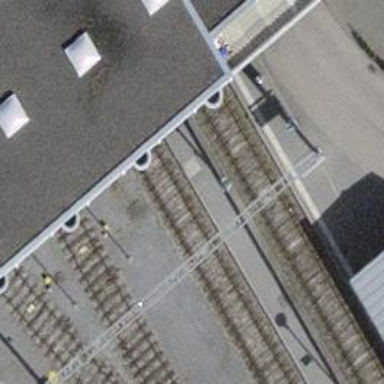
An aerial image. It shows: Railway stop with public transport stop position.